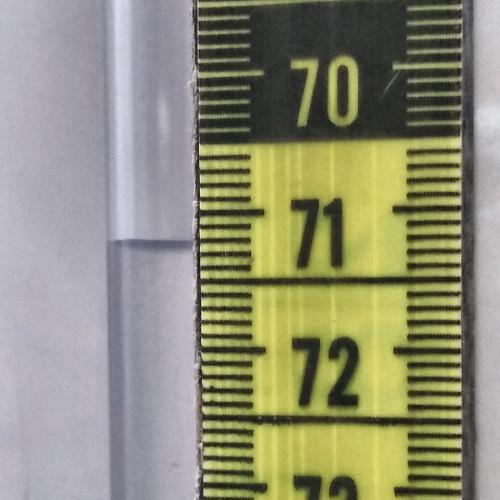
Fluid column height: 71.2 cm